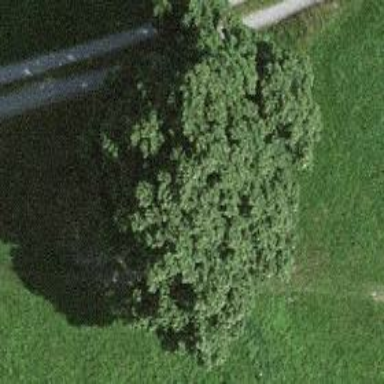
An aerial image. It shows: Deciduous broadleaved tree.